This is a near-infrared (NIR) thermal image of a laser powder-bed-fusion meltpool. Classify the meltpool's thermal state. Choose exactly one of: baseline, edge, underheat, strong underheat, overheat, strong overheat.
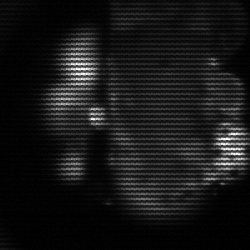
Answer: strong underheat